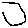
Label: hexagon